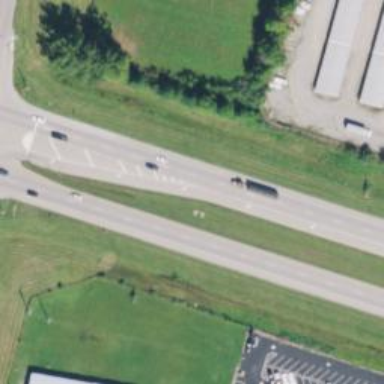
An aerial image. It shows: This image shows trunk highway that functions as expressway.